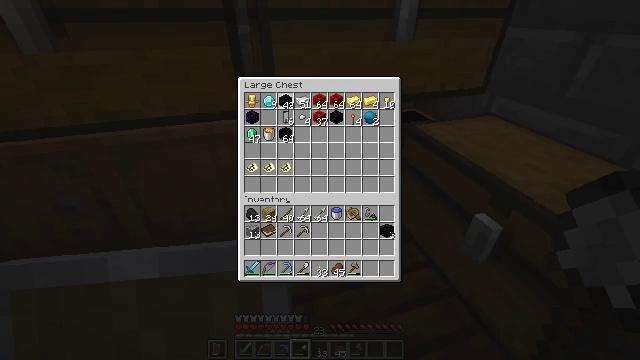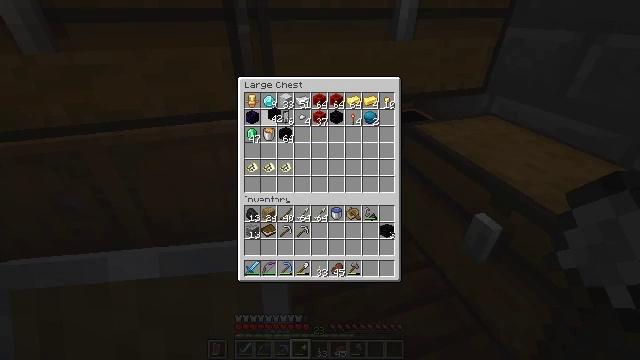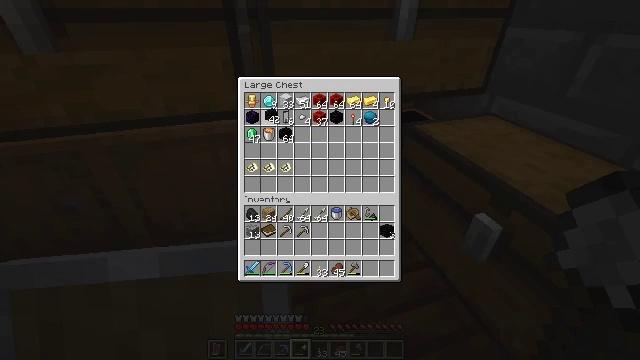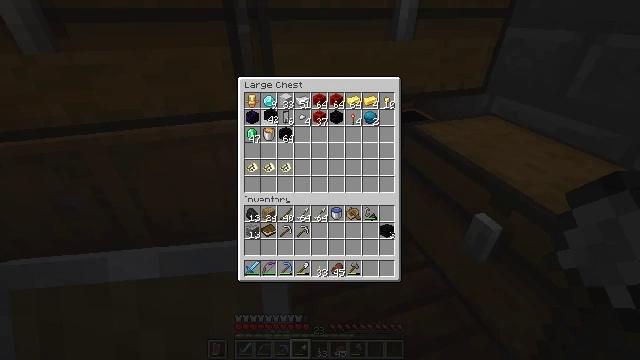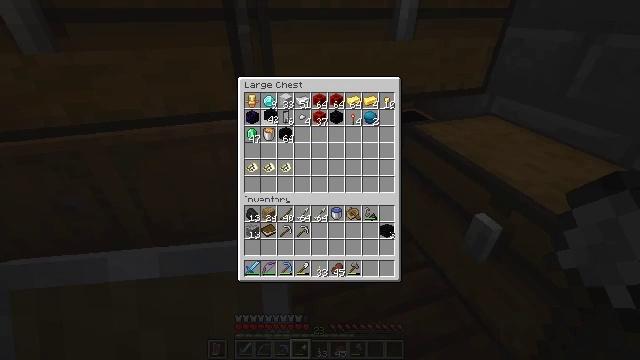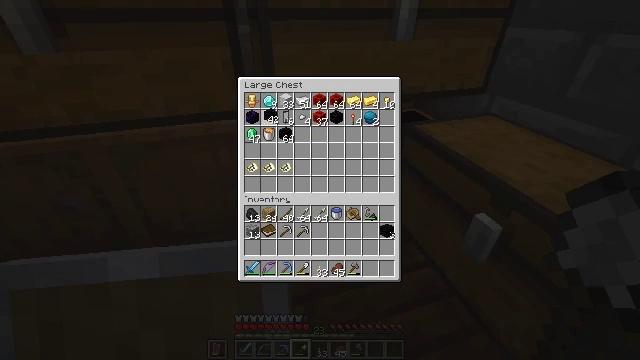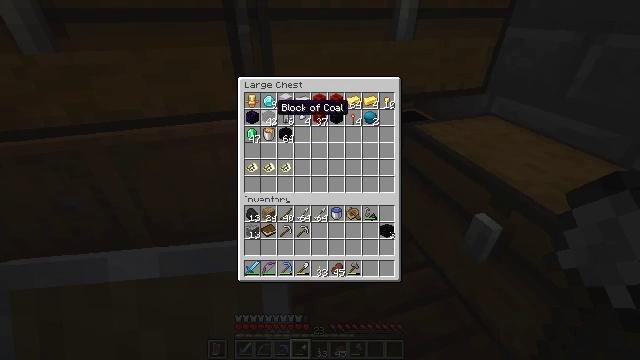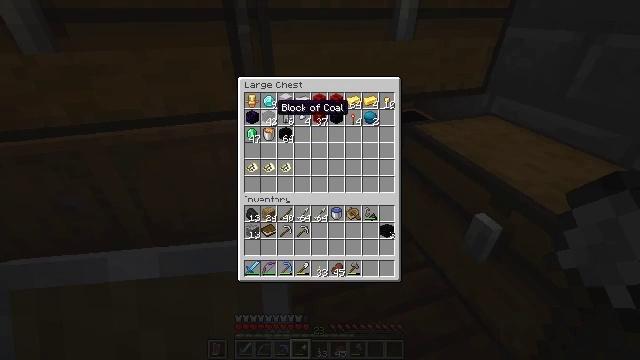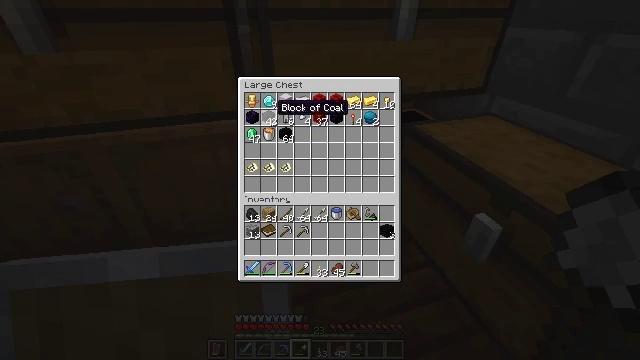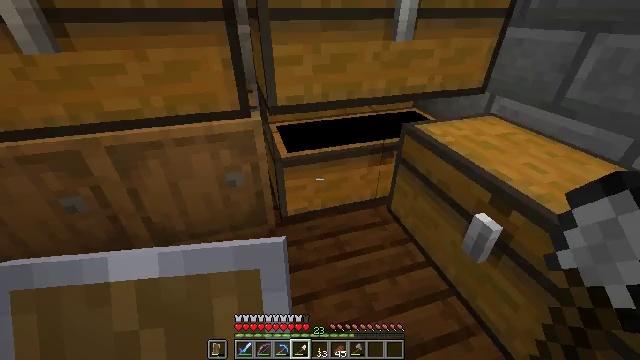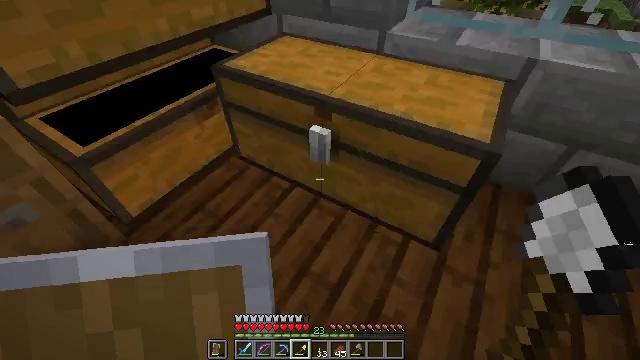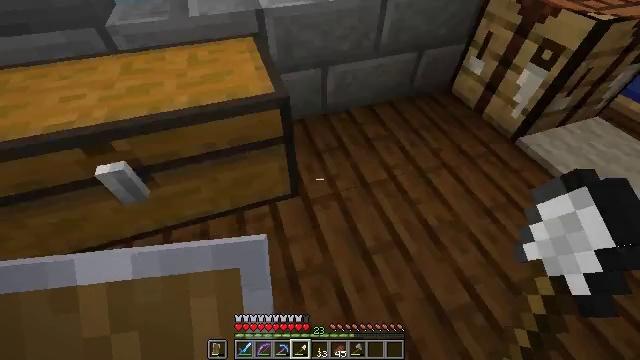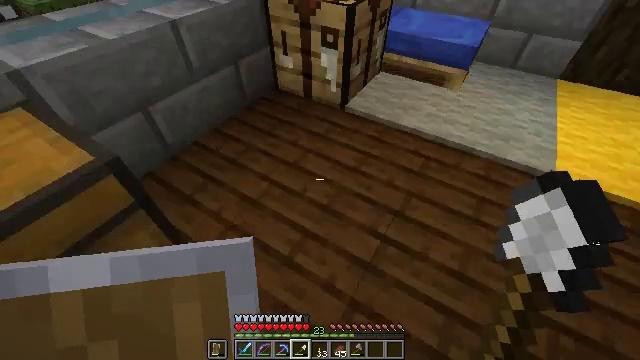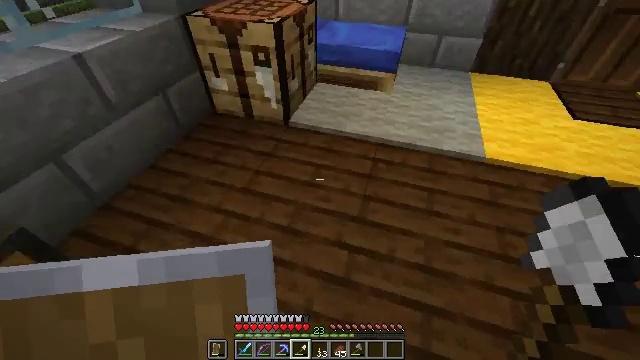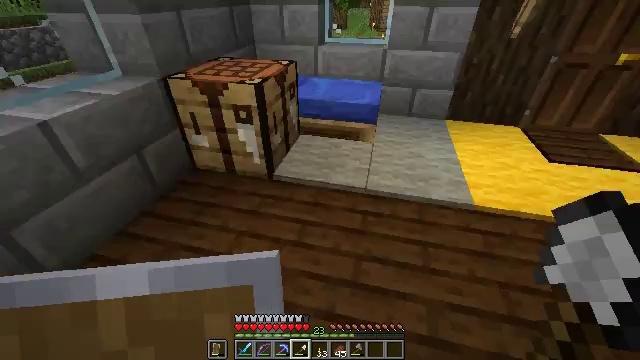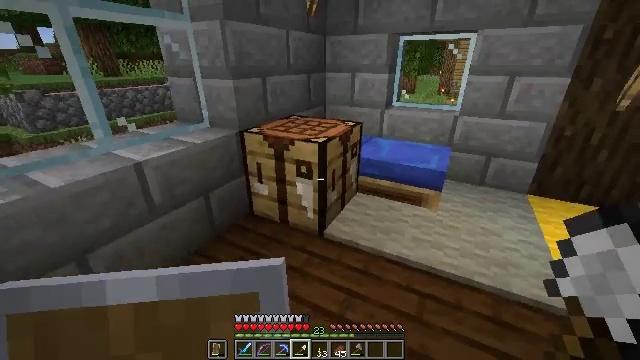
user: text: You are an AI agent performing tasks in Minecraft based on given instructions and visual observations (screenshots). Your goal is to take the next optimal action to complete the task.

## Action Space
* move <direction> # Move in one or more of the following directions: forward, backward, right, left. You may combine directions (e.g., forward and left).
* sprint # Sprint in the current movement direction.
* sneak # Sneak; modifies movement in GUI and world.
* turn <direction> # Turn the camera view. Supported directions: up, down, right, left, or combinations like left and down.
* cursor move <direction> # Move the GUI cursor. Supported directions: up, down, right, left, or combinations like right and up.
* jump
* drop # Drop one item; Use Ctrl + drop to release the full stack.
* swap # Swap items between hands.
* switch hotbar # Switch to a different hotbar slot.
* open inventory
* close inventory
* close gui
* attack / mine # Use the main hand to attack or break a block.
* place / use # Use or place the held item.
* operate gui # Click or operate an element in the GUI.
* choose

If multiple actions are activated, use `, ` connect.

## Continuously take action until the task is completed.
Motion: motion action
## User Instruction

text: Use the crafting grid to create coal.
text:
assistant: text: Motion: cursor move left and down
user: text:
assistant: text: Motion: no_op
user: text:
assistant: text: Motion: no_op
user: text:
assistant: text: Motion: operate gui
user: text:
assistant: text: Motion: operate gui
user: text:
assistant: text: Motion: no_op
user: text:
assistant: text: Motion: no_op
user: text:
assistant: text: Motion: no_op
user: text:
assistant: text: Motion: no_op
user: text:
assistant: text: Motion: turn right and down, close gui
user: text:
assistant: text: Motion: turn right and down
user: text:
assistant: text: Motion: turn right and up
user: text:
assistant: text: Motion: move forward, turn right and up
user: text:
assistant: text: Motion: move forward, turn right and up
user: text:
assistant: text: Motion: move forward, turn left and up
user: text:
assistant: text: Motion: move forward
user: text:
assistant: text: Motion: use / place
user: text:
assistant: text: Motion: no_op
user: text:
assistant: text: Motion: no_op
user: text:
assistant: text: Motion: no_op
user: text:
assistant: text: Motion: no_op
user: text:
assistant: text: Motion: open gui
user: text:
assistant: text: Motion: sneak
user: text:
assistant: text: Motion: sneak, cursor move right and down
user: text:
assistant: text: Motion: sneak, cursor move right and down
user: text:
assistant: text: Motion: sneak, cursor move right
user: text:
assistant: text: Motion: sneak, cursor move left and up
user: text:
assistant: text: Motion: sneak, cursor move left
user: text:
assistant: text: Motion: sneak, cursor move left and up
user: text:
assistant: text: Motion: cursor move left and up